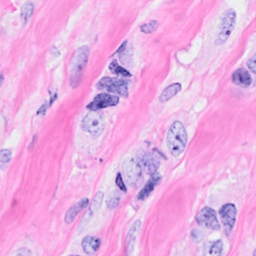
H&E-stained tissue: Breast